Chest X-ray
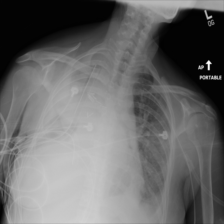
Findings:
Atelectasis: negative
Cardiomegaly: negative
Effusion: negative
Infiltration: positive
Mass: negative
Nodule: negative
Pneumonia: negative
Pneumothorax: negative
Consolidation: negative
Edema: negative
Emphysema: negative
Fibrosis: negative
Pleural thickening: negative
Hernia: negative